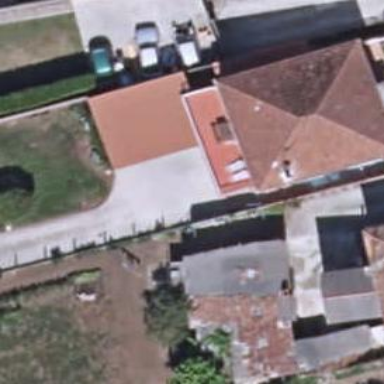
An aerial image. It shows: Simple house.